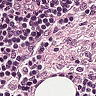
Metastatic tissue present: no